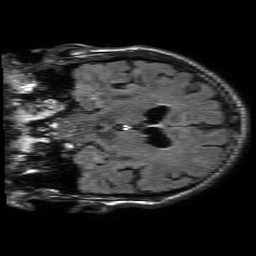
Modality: FLAIR
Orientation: coronal
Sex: male
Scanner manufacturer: philips
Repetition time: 11 s
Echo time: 0.125 s